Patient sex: M
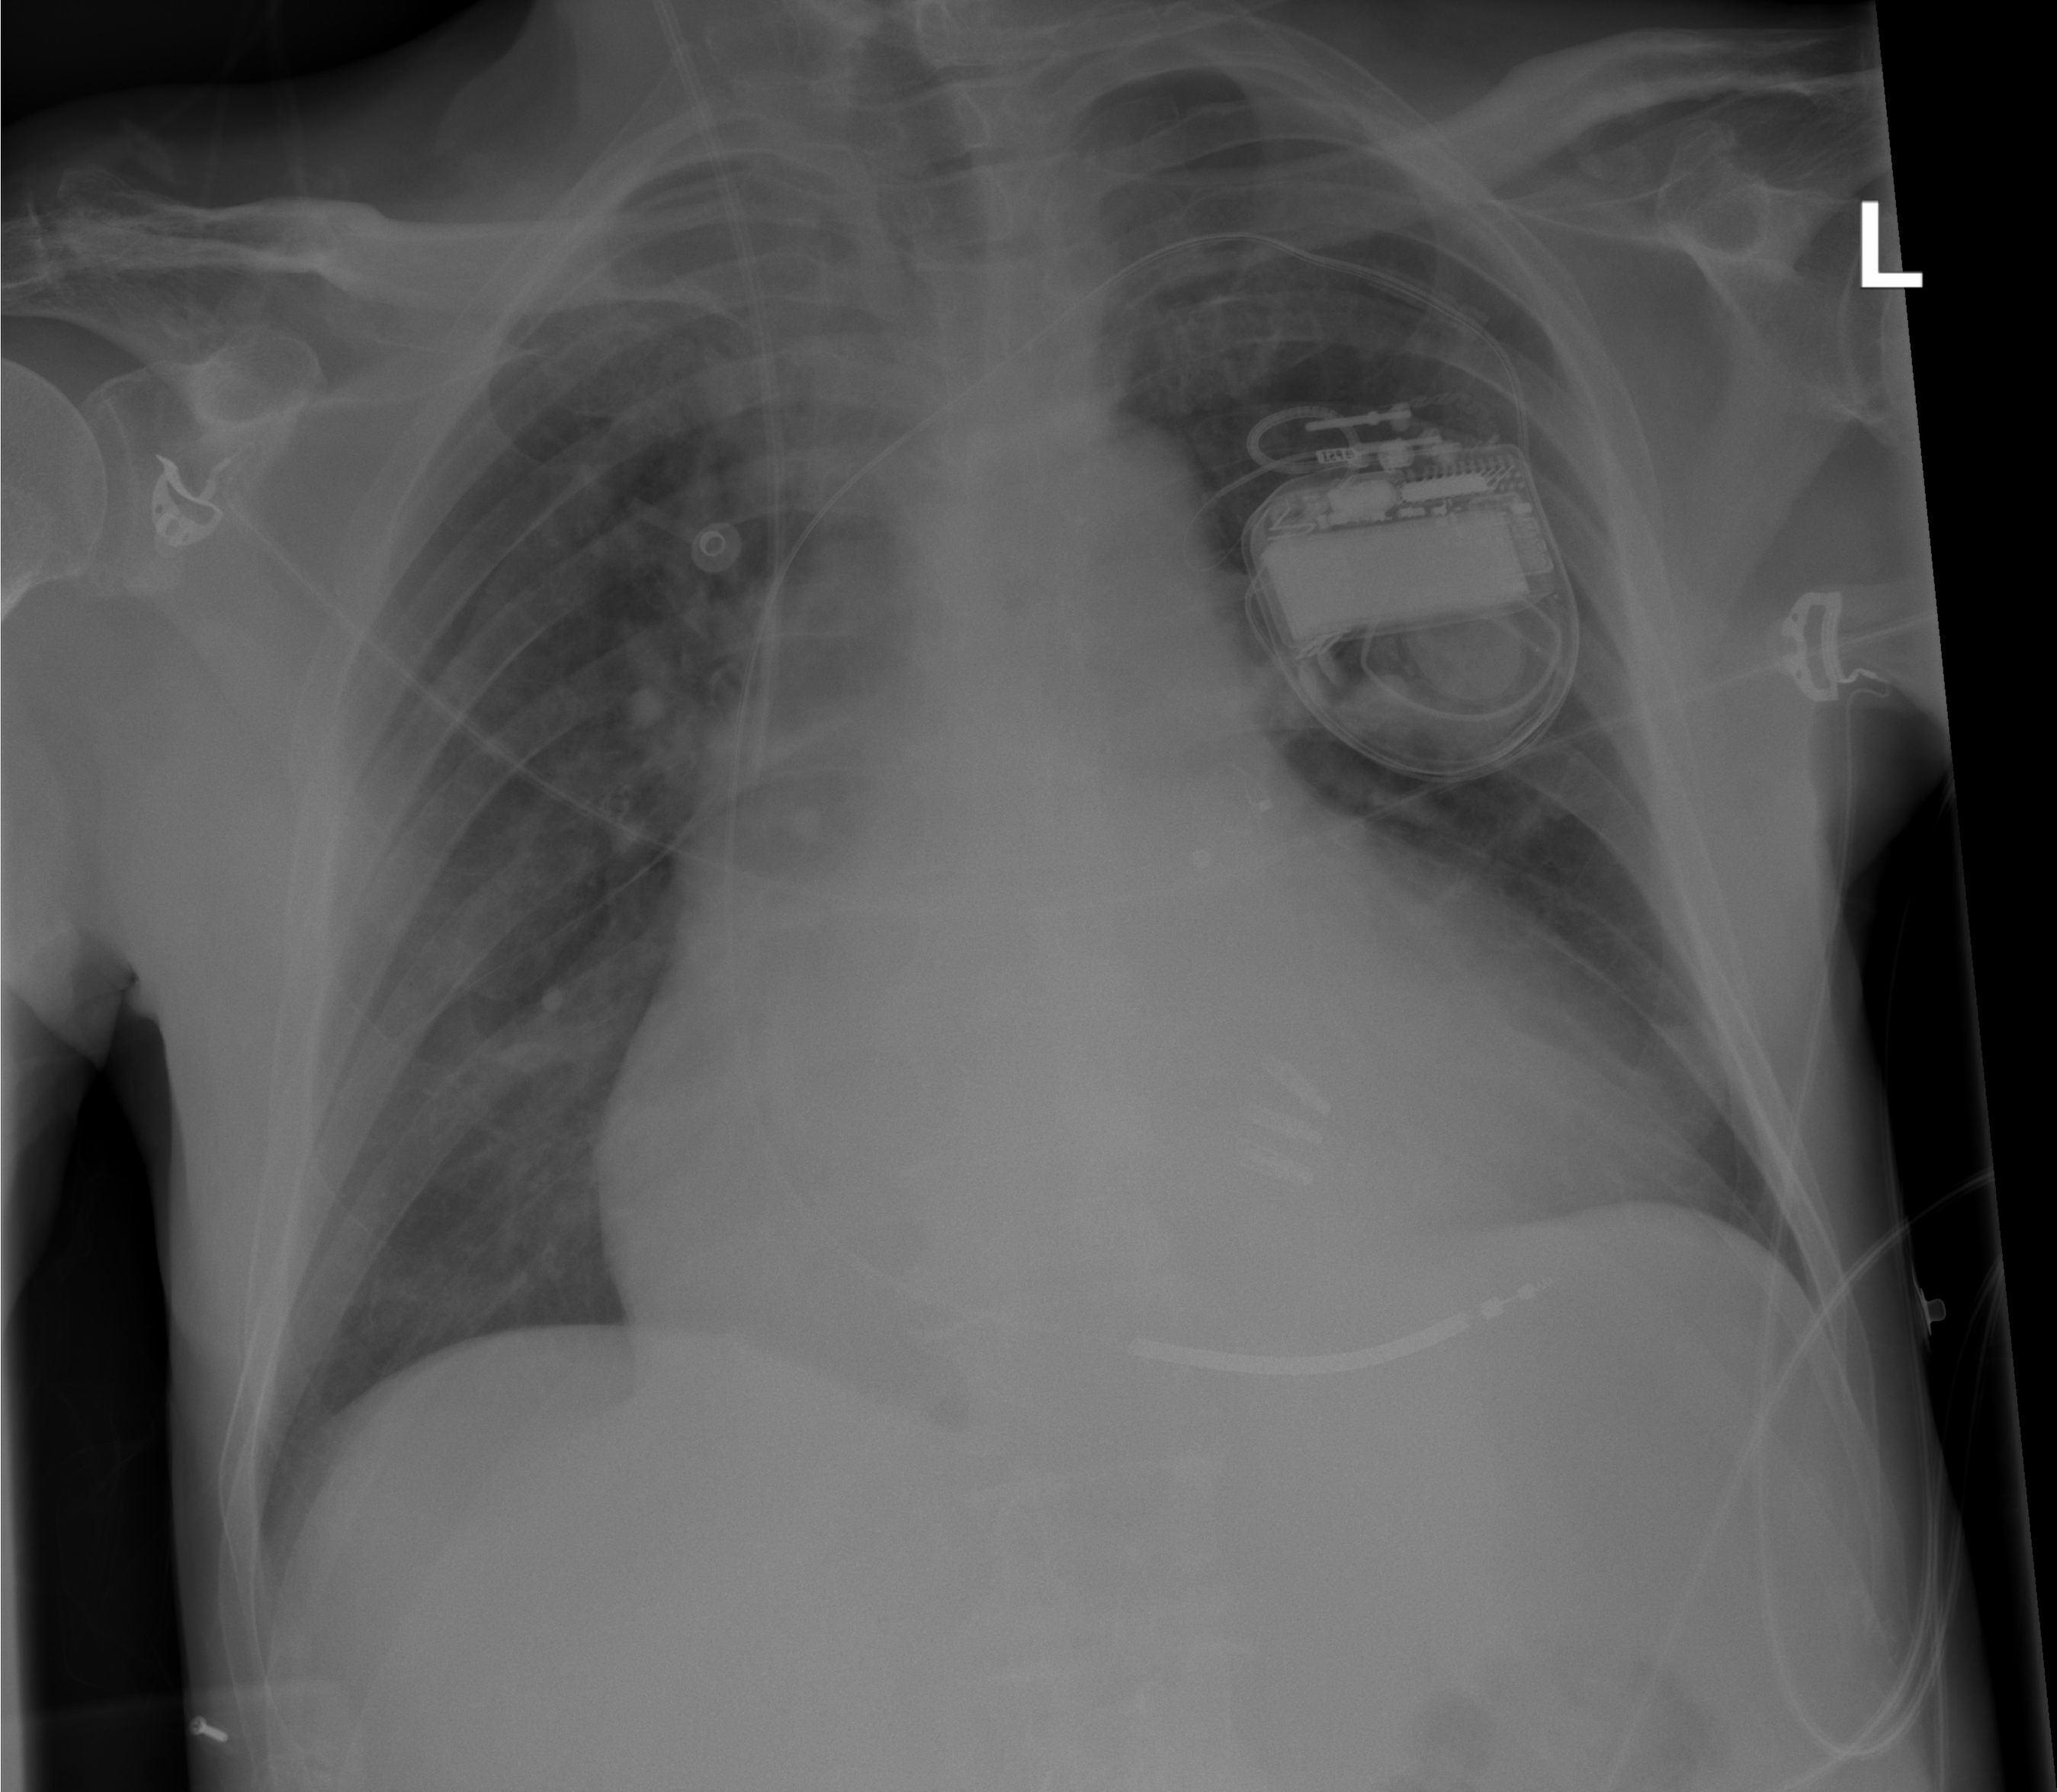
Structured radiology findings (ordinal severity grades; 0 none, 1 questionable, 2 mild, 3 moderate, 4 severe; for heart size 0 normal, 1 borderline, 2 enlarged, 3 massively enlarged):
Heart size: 2
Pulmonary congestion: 0
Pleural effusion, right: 0
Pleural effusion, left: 0
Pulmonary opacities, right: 0
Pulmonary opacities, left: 0
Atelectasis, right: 1
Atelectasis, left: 0